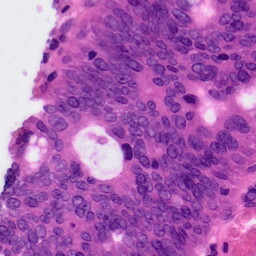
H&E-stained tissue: Colon